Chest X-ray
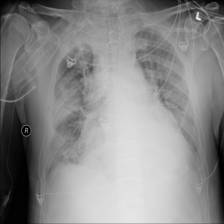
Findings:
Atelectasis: positive
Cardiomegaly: negative
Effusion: negative
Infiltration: positive
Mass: negative
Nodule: negative
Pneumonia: negative
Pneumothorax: negative
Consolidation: negative
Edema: negative
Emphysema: negative
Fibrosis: negative
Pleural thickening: negative
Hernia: negative